Question: In a bitmap for each pixel, I'm trying to get its first, second, third... level of neighbors until the end of the bitmap, but my solution is a little slow, so let me know if any of you guys have a better algorithm or way to do this:

'''
private IEnumerable<Point> getNeightboorsOfLevel(int level, Point startPos, Point[,] bitMap)
{
var maxX = bitMap.GetLength(0);
var maxY = bitMap.GetLength(1);
if (level > Math.Max(maxX, maxY)) yield break;
int startXpos = startPos.X - level;
int startYpos = startPos.Y - level;
int sizeXY = level * 2;
var plannedTour = new Rectangle(startXpos, startYpos, sizeXY, sizeXY);
var tourBoundaries = new Rectangle(0, 0, maxX, maxY);
for(int UpTour = plannedTour.X; UpTour<plannedTour.Width; UpTour++)
if (tourBoundaries.Contains(UpTour,plannedTour.Y))
yield return bitMap[UpTour,plannedTour.Y];
for(int RightTour = plannedTour.Y; RightTour<plannedTour.Height;RightTour++)
if (tourBoundaries.Contains(plannedTour.Right,RightTour))
yield return bitMap[plannedTour.Right,RightTour];
for(int DownTour = plannedTour.X; DownTour<plannedTour.Width;DownTour++)
if (tourBoundaries.Contains(DownTour,plannedTour.Bottom))
yield return bitMap[DownTour,plannedTour.Bottom];
for (int LeftTour = plannedTour.Y; LeftTour < plannedTour.Height; LeftTour++)
if (tourBoundaries.Contains(plannedTour.X,LeftTour))
yield return bitMap[plannedTour.X,LeftTour];
}
'''
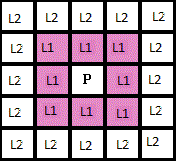
Answer: Well, if this is too slow, you might want to change your approach.
For example, generate a 'Dictionary<Color, List<Point>>' which for each color in the bitmap has a list of points which are that color. Then when you are given a point, you get the color and then run through the list of points to find the closest one to the given point.
This is a 1 time pre-compute on your image, and then changes the complexity to by the number of points which are the same color. I'm assuming currently it is slow because you have to look at a lot of points because it is rare to find a point with the same color.